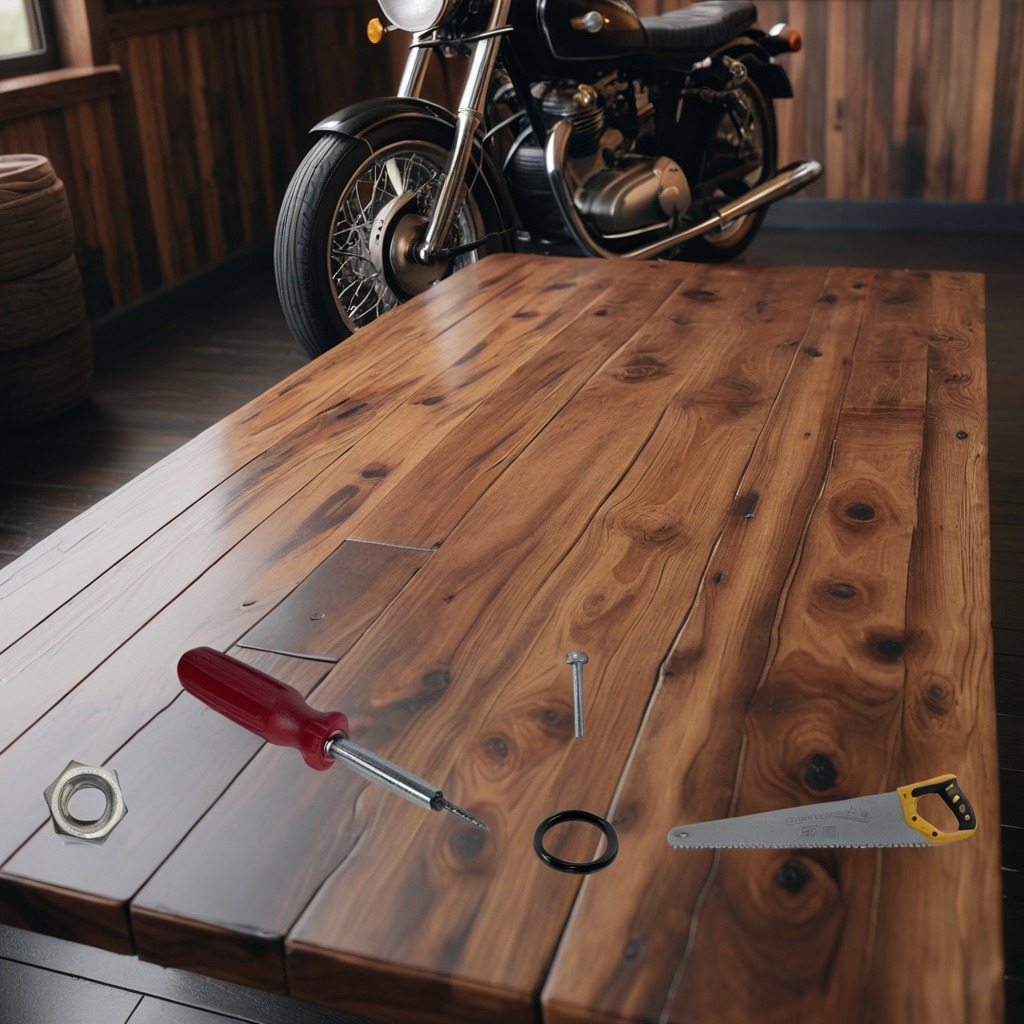
A rubber Oring, an iron nail, a handheld metal saw, a screwdriver, and a metal nut are lying on the oil-spilled wooden table in a vintage motorcycle garage.